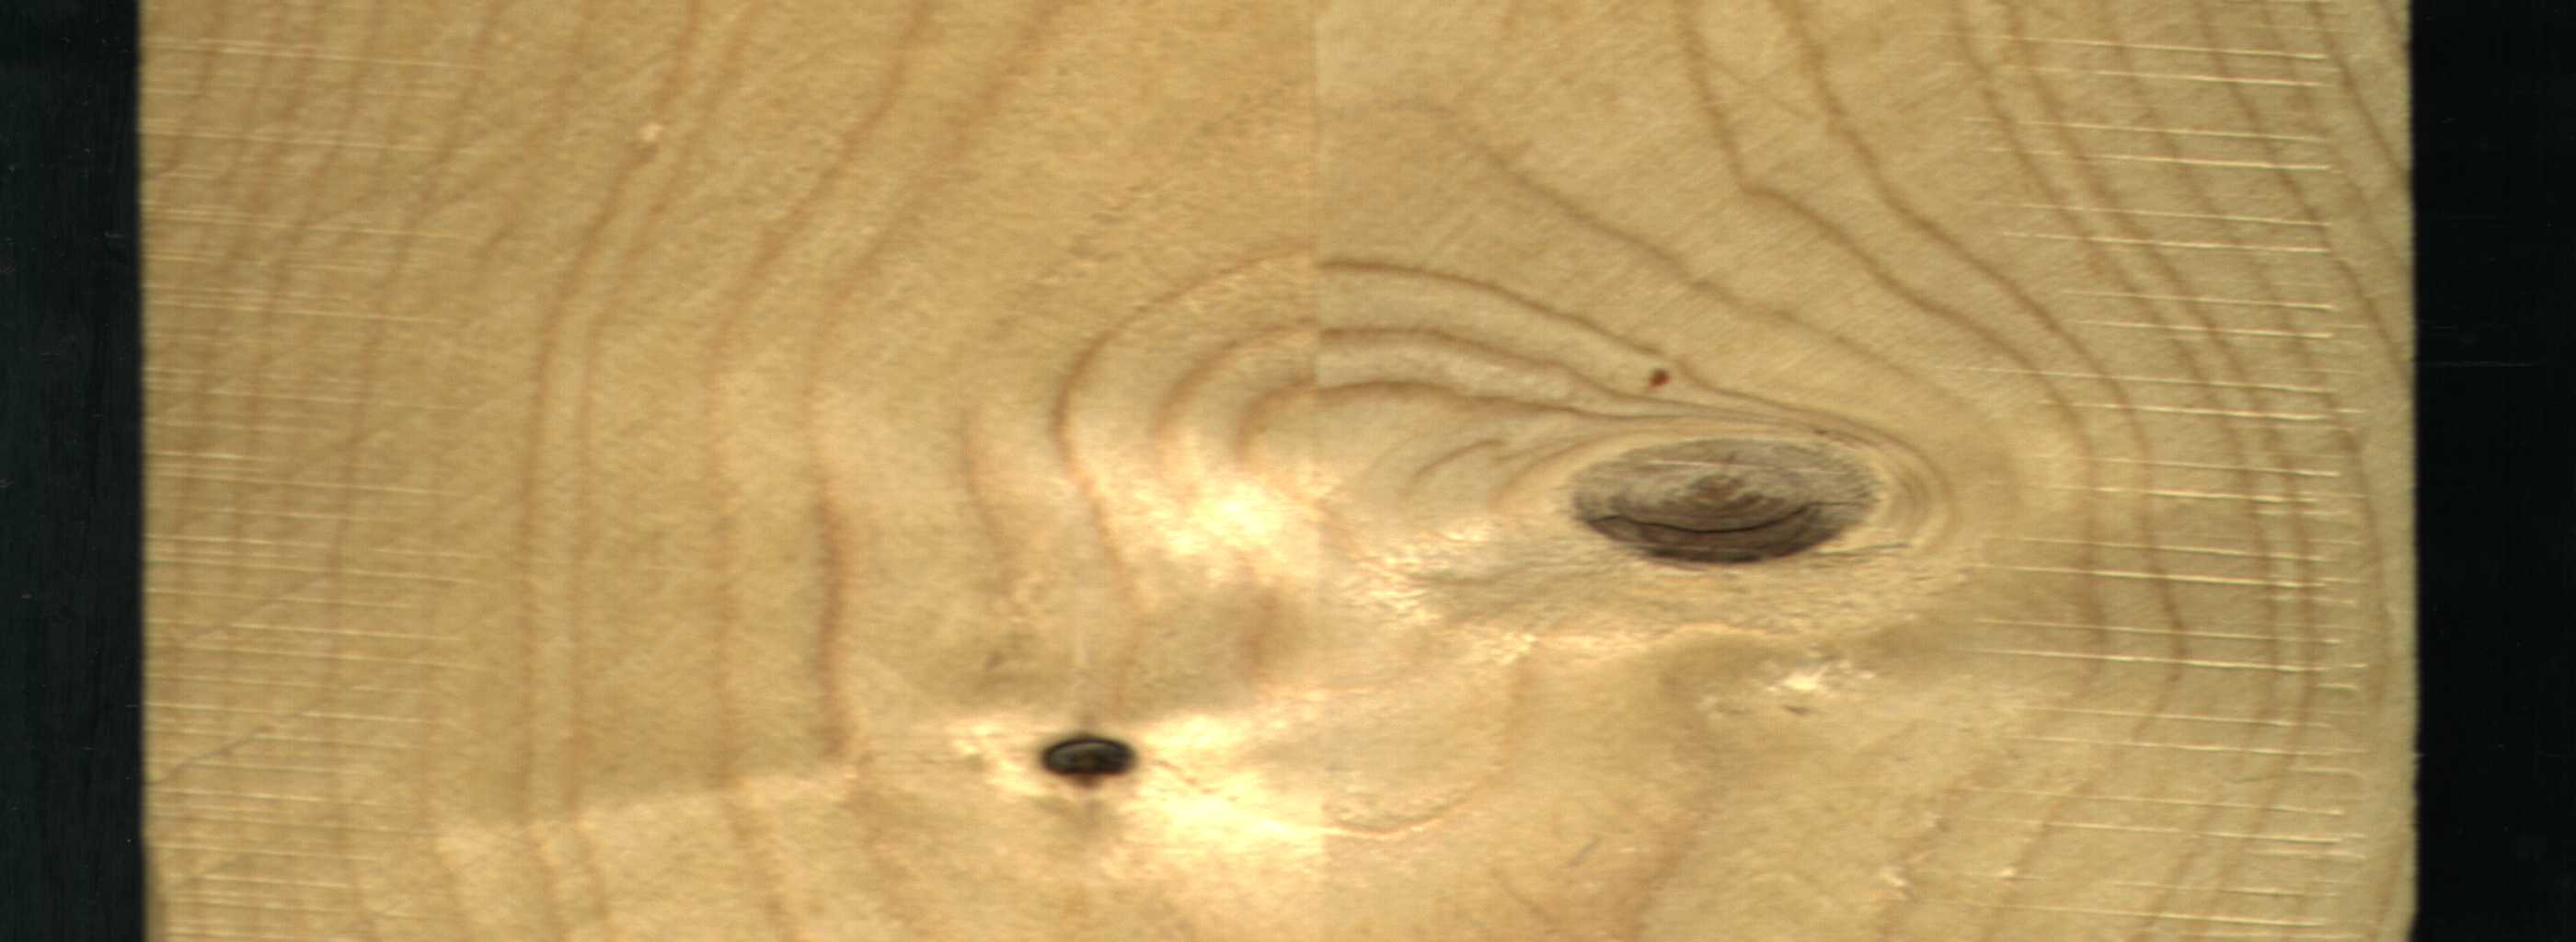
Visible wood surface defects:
Dead_Knot
Dead_Knot